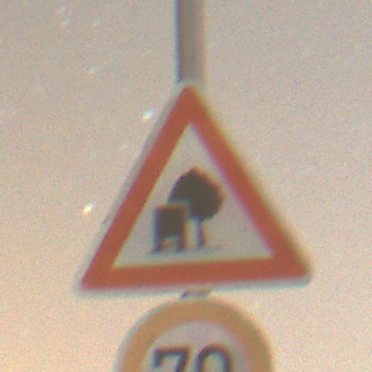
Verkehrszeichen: UnzureichendesLichtraumprofil
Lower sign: Geschwindigkeit70
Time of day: Night
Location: Outdoor (Nature)
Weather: Clear
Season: NotSpecified
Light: Natural